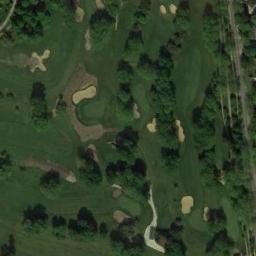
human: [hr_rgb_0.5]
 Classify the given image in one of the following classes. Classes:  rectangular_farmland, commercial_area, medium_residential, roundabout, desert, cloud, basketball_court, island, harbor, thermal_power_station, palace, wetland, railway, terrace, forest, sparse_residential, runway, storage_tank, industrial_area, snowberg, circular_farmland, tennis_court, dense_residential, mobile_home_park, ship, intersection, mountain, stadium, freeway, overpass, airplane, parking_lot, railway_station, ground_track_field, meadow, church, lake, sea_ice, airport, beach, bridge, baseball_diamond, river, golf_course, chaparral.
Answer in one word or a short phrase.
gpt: golf_course